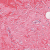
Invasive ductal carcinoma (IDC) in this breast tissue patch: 0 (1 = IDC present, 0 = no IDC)